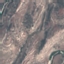
Label: HerbaceousVegetation